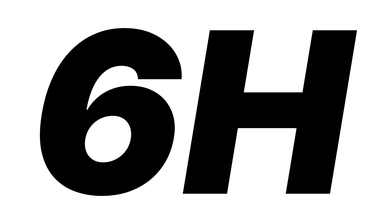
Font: Inter-Italic_Black_Italic